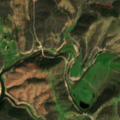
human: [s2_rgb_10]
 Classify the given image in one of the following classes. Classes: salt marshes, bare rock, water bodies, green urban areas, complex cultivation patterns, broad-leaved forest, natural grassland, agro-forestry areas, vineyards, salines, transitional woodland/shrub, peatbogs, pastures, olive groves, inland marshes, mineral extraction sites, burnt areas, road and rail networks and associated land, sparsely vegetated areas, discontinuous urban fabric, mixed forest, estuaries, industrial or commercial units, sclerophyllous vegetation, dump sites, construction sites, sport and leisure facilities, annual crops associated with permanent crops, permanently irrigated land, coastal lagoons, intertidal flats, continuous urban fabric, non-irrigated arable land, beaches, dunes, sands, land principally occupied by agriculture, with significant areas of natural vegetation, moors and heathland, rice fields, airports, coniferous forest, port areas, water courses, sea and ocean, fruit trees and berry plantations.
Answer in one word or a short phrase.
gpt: land principally occupied by agriculture, with significant areas of natural vegetation, transitional woodland/shrub, water bodies